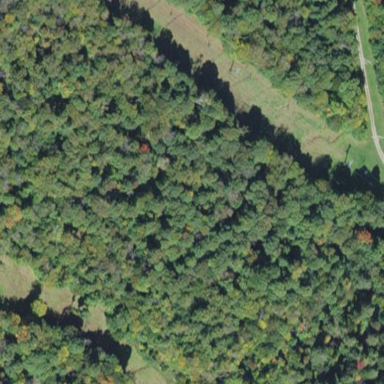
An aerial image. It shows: Beautiful woodland covered with trees.